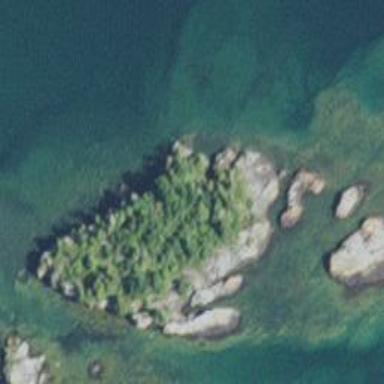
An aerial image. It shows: Islet.